Interaction volume radius: 5 \u00c5
Interaction volume height: 25 \u00c5
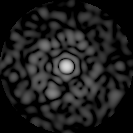
Disorder parameter: 0.8253